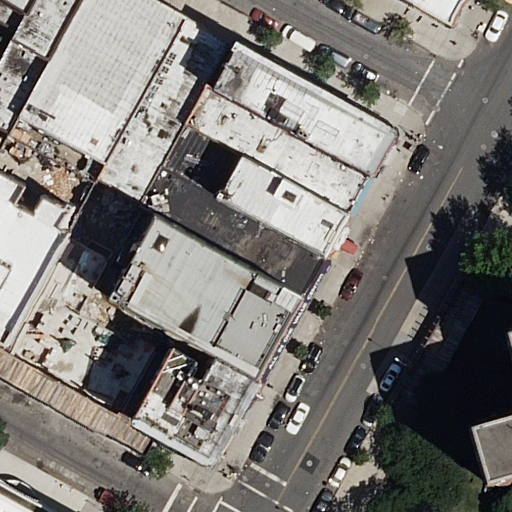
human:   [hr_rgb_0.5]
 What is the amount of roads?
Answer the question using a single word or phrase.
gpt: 5

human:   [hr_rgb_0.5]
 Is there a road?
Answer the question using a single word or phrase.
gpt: yes

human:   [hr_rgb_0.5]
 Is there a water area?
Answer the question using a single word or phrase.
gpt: no

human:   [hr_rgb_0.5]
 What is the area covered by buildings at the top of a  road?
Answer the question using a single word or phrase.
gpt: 5272m2

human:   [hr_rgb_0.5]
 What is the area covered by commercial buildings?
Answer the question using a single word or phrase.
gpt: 0m2

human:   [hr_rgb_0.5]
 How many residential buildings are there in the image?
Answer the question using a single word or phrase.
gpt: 14

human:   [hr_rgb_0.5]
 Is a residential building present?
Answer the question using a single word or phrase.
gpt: yes

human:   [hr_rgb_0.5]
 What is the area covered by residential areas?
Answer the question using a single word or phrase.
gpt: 4906m2

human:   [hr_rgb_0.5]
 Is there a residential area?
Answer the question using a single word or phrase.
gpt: yes

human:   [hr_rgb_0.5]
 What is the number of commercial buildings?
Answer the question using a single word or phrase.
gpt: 0

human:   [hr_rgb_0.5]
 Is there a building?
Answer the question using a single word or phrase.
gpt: yes

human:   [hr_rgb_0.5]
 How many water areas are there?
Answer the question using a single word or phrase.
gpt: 0

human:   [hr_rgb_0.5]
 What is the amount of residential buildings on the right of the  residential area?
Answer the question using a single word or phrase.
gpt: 0

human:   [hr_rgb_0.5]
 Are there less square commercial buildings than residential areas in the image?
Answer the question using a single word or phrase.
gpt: yes

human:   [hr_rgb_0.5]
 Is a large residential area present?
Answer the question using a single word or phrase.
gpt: yes

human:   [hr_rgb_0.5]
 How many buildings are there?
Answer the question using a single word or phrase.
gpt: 14

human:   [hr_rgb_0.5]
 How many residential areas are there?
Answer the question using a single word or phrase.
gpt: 1

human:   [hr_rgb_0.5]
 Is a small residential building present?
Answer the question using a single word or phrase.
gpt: yes

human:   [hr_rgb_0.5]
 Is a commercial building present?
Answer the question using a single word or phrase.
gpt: no

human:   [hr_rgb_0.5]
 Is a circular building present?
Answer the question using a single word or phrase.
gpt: no

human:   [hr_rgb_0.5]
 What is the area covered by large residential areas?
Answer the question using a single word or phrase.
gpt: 4906m2

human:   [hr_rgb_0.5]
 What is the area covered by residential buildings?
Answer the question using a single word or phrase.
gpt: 5737m2

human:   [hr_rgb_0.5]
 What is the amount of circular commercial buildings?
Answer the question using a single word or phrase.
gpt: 0

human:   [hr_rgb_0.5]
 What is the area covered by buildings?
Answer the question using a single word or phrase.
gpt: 5737m2

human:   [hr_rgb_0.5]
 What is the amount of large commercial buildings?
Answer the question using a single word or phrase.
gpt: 0

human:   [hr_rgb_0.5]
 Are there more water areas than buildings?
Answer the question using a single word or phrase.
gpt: no

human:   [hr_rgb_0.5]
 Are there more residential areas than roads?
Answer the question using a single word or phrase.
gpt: no

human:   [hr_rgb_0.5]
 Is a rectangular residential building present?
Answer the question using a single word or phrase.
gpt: yes

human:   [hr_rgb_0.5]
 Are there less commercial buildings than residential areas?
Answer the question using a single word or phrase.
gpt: yes

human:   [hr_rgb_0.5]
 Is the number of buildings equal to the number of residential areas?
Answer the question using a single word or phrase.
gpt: no

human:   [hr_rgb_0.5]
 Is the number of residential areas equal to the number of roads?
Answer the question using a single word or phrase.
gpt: no

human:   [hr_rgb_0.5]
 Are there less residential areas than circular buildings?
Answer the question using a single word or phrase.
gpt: no

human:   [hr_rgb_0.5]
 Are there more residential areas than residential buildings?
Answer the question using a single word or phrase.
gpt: no

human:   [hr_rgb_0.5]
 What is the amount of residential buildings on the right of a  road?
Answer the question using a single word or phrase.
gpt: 10

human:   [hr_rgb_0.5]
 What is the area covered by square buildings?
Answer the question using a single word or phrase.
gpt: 0m2

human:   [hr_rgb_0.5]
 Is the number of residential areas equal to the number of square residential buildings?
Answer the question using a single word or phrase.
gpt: no

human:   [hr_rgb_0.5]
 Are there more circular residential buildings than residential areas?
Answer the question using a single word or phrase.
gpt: no

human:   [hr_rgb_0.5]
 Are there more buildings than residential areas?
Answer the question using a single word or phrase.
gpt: yes

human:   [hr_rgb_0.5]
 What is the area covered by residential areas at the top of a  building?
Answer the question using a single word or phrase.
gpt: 4906m2

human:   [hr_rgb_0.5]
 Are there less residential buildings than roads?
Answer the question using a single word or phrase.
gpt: no

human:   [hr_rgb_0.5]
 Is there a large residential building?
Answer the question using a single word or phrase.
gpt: yes

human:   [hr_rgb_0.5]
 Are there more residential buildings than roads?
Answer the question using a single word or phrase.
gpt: yes

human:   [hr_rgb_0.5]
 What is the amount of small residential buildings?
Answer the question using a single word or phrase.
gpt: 4

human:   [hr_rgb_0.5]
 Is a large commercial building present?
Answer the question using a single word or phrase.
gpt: no

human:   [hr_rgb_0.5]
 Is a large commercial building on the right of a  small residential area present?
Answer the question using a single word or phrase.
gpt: no

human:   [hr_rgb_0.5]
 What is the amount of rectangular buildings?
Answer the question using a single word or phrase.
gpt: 8

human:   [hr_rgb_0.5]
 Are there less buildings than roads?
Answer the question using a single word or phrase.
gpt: no

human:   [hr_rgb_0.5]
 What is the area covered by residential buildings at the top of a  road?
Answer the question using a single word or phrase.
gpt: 5272m2

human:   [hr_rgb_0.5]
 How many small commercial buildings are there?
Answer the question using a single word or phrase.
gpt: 0

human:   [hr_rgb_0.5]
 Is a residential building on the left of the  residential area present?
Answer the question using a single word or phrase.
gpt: yes

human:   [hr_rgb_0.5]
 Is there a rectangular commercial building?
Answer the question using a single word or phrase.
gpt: no

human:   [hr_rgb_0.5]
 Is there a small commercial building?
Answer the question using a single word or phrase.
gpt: no

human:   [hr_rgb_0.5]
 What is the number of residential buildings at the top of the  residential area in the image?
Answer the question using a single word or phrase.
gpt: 0

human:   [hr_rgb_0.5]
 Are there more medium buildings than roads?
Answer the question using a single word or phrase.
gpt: yes

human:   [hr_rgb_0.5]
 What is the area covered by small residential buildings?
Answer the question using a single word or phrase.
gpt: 164m2

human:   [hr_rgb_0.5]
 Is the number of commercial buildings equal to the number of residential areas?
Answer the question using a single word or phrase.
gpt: no

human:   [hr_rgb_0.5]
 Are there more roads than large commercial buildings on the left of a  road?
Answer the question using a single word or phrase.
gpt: yes

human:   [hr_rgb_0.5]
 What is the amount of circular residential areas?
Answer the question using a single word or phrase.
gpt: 0

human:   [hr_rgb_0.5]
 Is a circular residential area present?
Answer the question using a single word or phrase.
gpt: no

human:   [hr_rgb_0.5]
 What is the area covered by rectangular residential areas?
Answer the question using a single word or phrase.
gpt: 4906m2

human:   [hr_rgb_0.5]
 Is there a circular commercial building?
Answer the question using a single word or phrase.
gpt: no

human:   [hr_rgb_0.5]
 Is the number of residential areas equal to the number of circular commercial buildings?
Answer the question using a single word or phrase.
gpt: no

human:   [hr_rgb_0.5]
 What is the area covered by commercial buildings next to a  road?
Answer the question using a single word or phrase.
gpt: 0m2

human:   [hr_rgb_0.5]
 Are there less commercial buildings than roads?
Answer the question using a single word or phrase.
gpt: yes